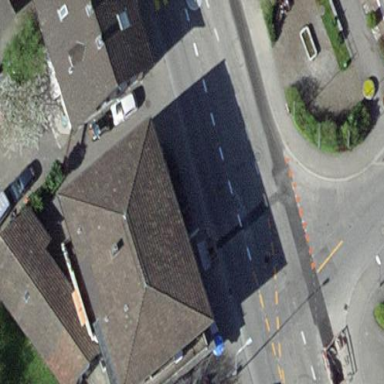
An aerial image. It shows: Building with hipped roof made of roof tiles.